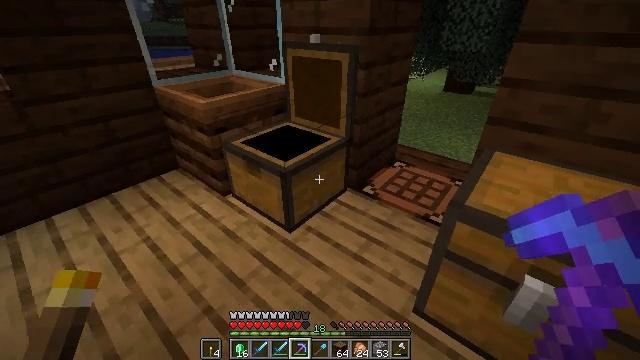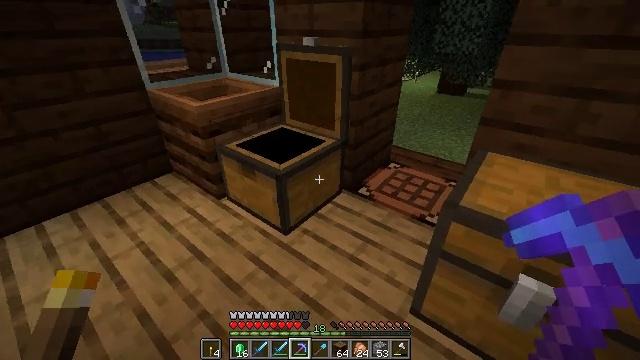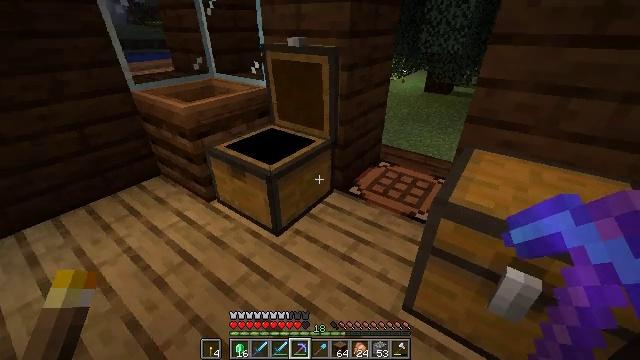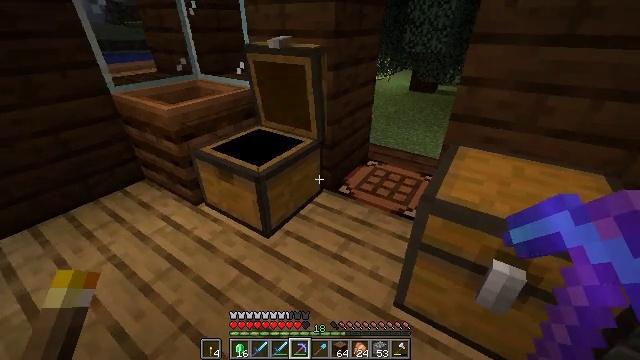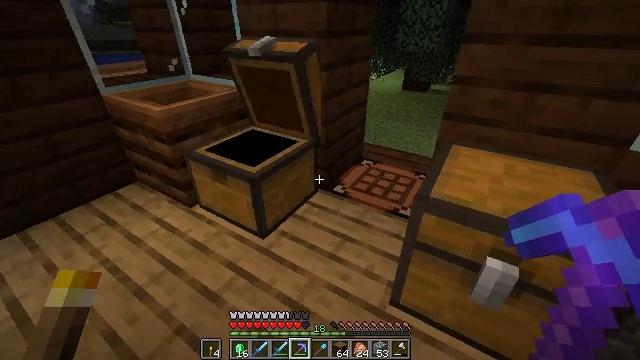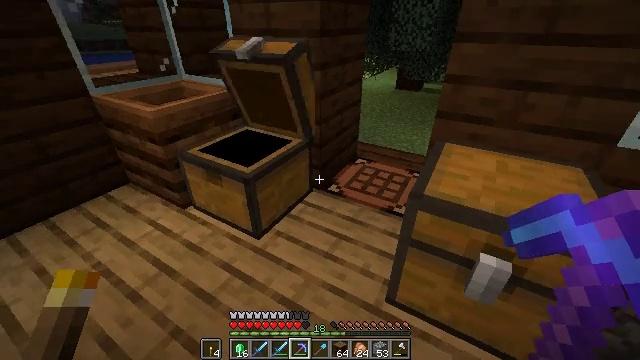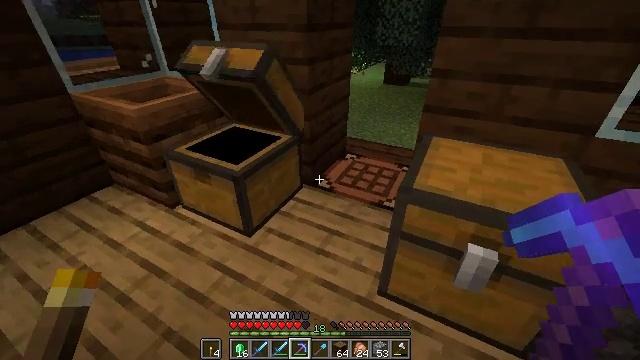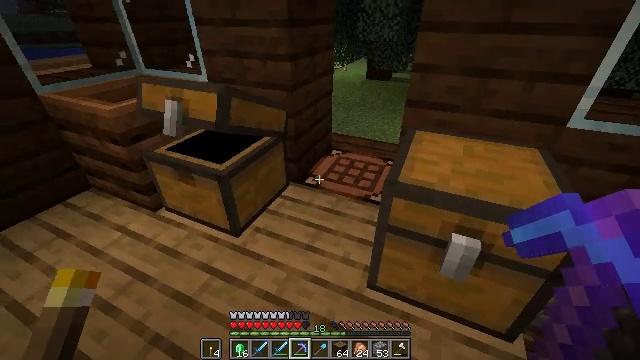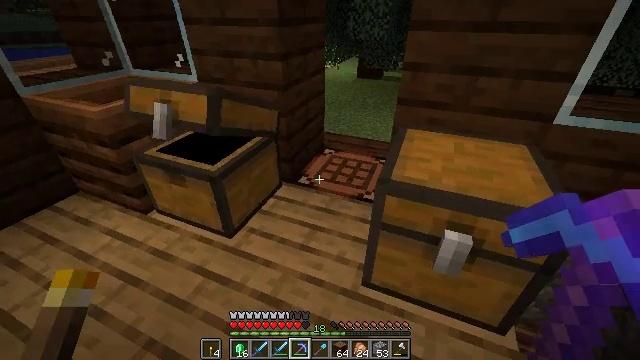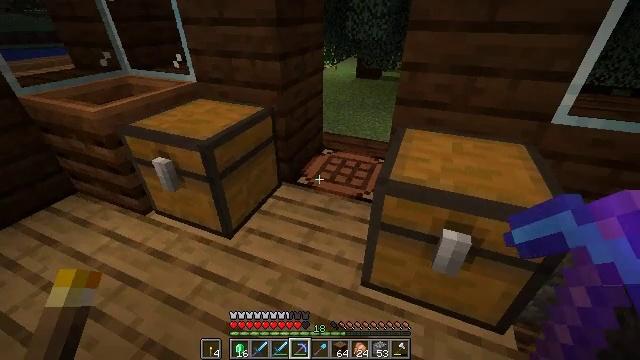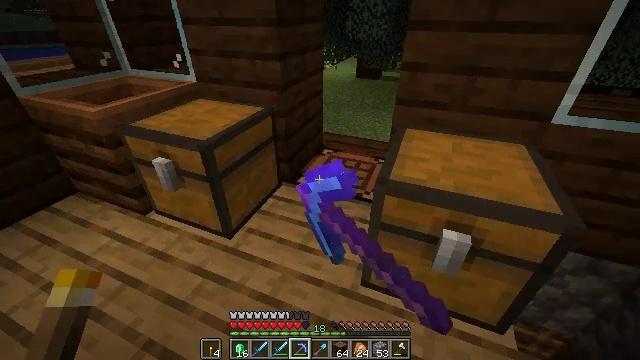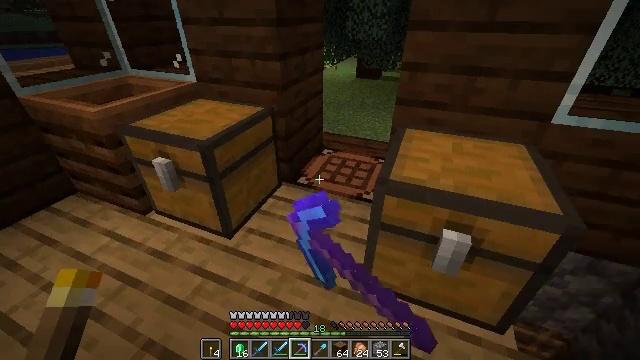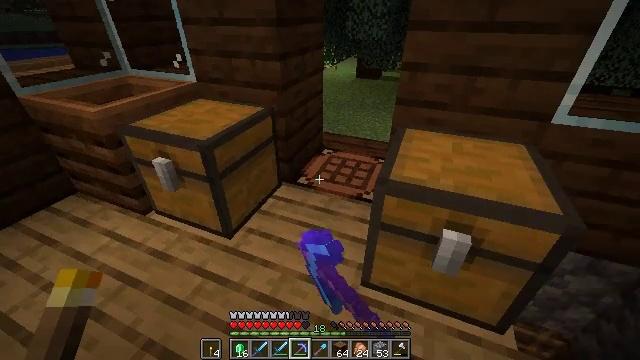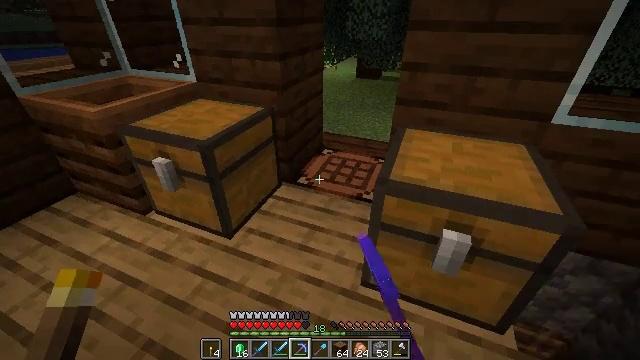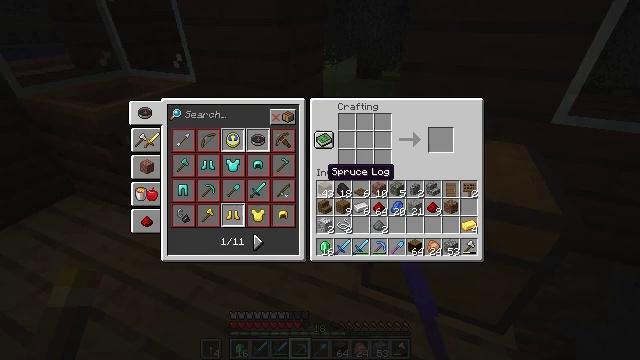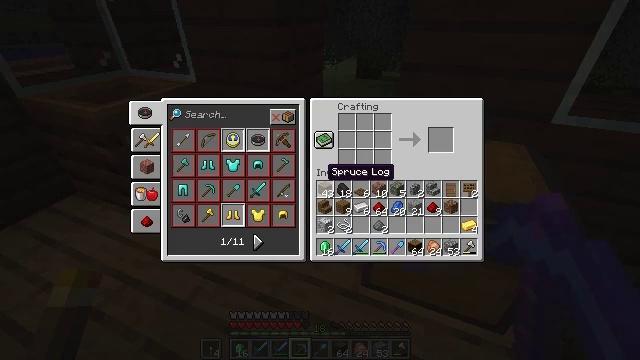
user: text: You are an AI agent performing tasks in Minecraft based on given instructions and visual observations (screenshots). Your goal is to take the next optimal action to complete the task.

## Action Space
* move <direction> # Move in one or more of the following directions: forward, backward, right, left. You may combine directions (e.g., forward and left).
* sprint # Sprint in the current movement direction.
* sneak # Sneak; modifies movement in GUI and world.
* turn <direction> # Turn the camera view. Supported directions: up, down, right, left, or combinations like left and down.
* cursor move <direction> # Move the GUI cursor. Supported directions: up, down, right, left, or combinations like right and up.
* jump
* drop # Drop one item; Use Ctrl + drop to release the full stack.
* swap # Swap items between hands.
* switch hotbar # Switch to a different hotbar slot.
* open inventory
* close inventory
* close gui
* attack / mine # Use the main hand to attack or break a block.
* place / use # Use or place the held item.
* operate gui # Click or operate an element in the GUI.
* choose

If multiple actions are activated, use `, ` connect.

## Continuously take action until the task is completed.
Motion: motion action
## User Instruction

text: Use the crafting table to make golden boots.
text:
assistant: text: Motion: turn right
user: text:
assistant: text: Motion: turn right
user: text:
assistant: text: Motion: turn right
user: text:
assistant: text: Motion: turn right
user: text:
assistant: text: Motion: turn right
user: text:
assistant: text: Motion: turn right
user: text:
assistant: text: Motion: turn right
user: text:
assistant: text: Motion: turn right
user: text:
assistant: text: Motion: use / place
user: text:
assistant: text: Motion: use / place
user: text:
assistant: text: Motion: use / place
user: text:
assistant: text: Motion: use / place
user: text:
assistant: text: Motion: no_op
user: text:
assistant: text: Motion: open gui
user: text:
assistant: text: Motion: no_op
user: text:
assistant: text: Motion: no_op
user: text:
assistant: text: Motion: cursor move right
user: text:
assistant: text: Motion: cursor move right and down
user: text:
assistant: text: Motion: cursor move right and down
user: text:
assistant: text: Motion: no_op
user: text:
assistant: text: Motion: no_op
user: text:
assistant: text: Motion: cursor move right
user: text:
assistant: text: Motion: cursor move right and down
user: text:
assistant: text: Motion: no_op
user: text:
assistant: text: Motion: no_op
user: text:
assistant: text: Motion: no_op
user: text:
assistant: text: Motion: cursor move right
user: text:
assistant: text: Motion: cursor move right
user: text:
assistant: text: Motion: no_op
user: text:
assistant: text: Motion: no_op